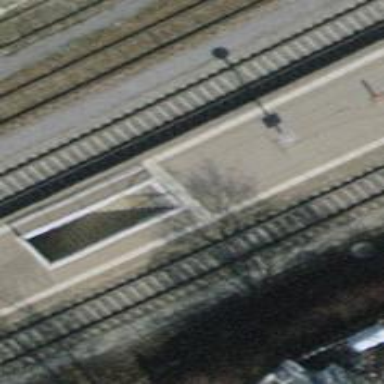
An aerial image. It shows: Set of steps made of paving stones.